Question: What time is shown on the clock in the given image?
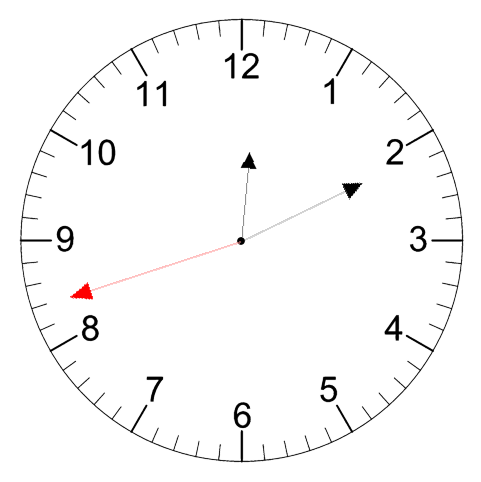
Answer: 12:10:42